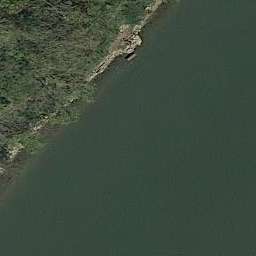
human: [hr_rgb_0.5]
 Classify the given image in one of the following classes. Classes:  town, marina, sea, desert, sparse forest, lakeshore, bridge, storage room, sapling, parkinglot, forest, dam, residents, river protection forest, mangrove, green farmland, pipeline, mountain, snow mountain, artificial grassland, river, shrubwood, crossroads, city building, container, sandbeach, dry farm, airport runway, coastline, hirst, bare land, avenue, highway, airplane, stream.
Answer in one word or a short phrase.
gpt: river protection forest